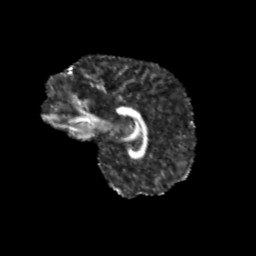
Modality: FA
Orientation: sagittal
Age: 11
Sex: male
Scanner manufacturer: siemens
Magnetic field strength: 3 T
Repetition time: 3.8 s
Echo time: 0.07 s